Interaction volume radius: 10 \u00c5
Interaction volume height: 25 \u00c5
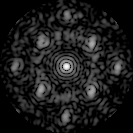
Disorder parameter: 0.5349